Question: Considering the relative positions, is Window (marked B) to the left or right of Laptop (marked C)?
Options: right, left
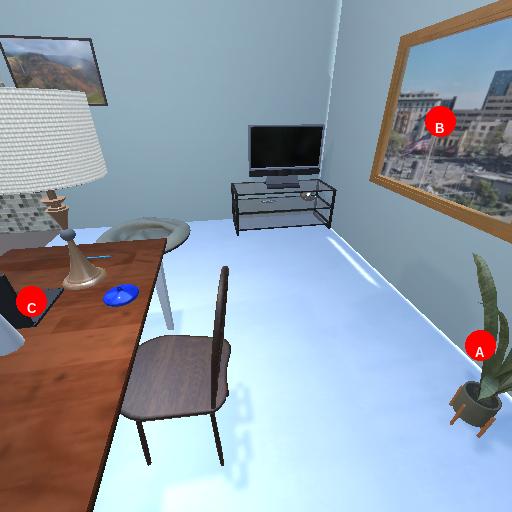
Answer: right